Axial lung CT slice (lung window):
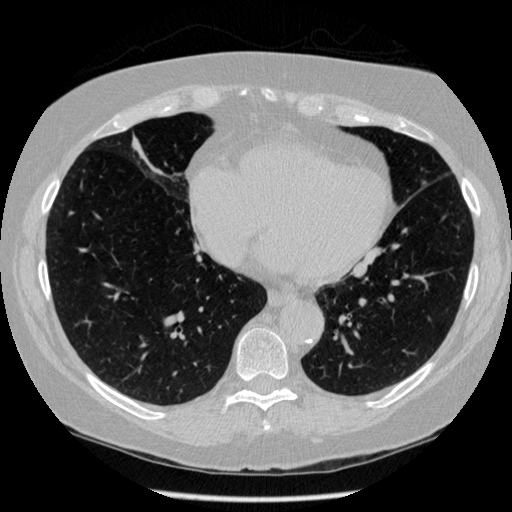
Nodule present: no